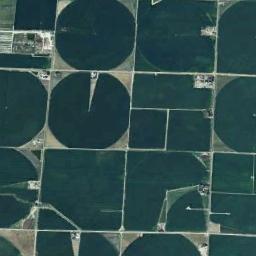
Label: circular_farmland